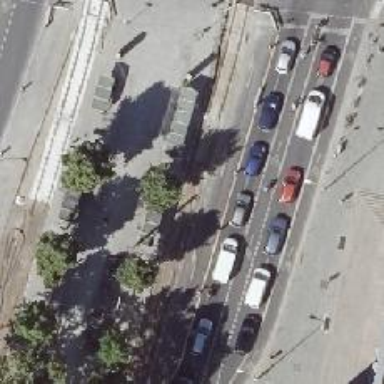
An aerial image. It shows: Tram stop.